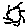
Label: sun